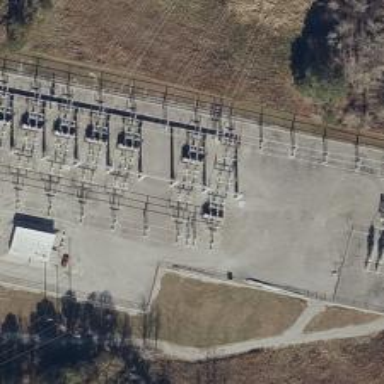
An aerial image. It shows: Switch for power supply.